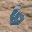
Label: 6